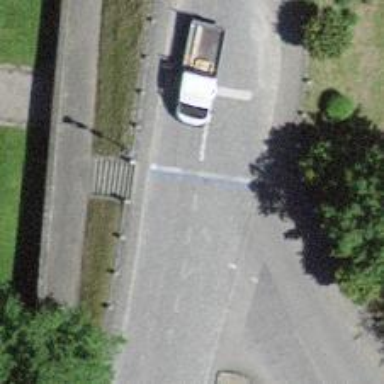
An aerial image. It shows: Residential road with sett surface.